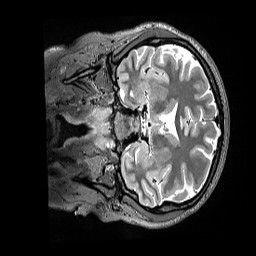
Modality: T2w
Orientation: coronal
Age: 28
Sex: female
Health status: ill
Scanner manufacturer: siemens
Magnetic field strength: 3 T
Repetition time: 3.2 s
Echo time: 0.564 s